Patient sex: M
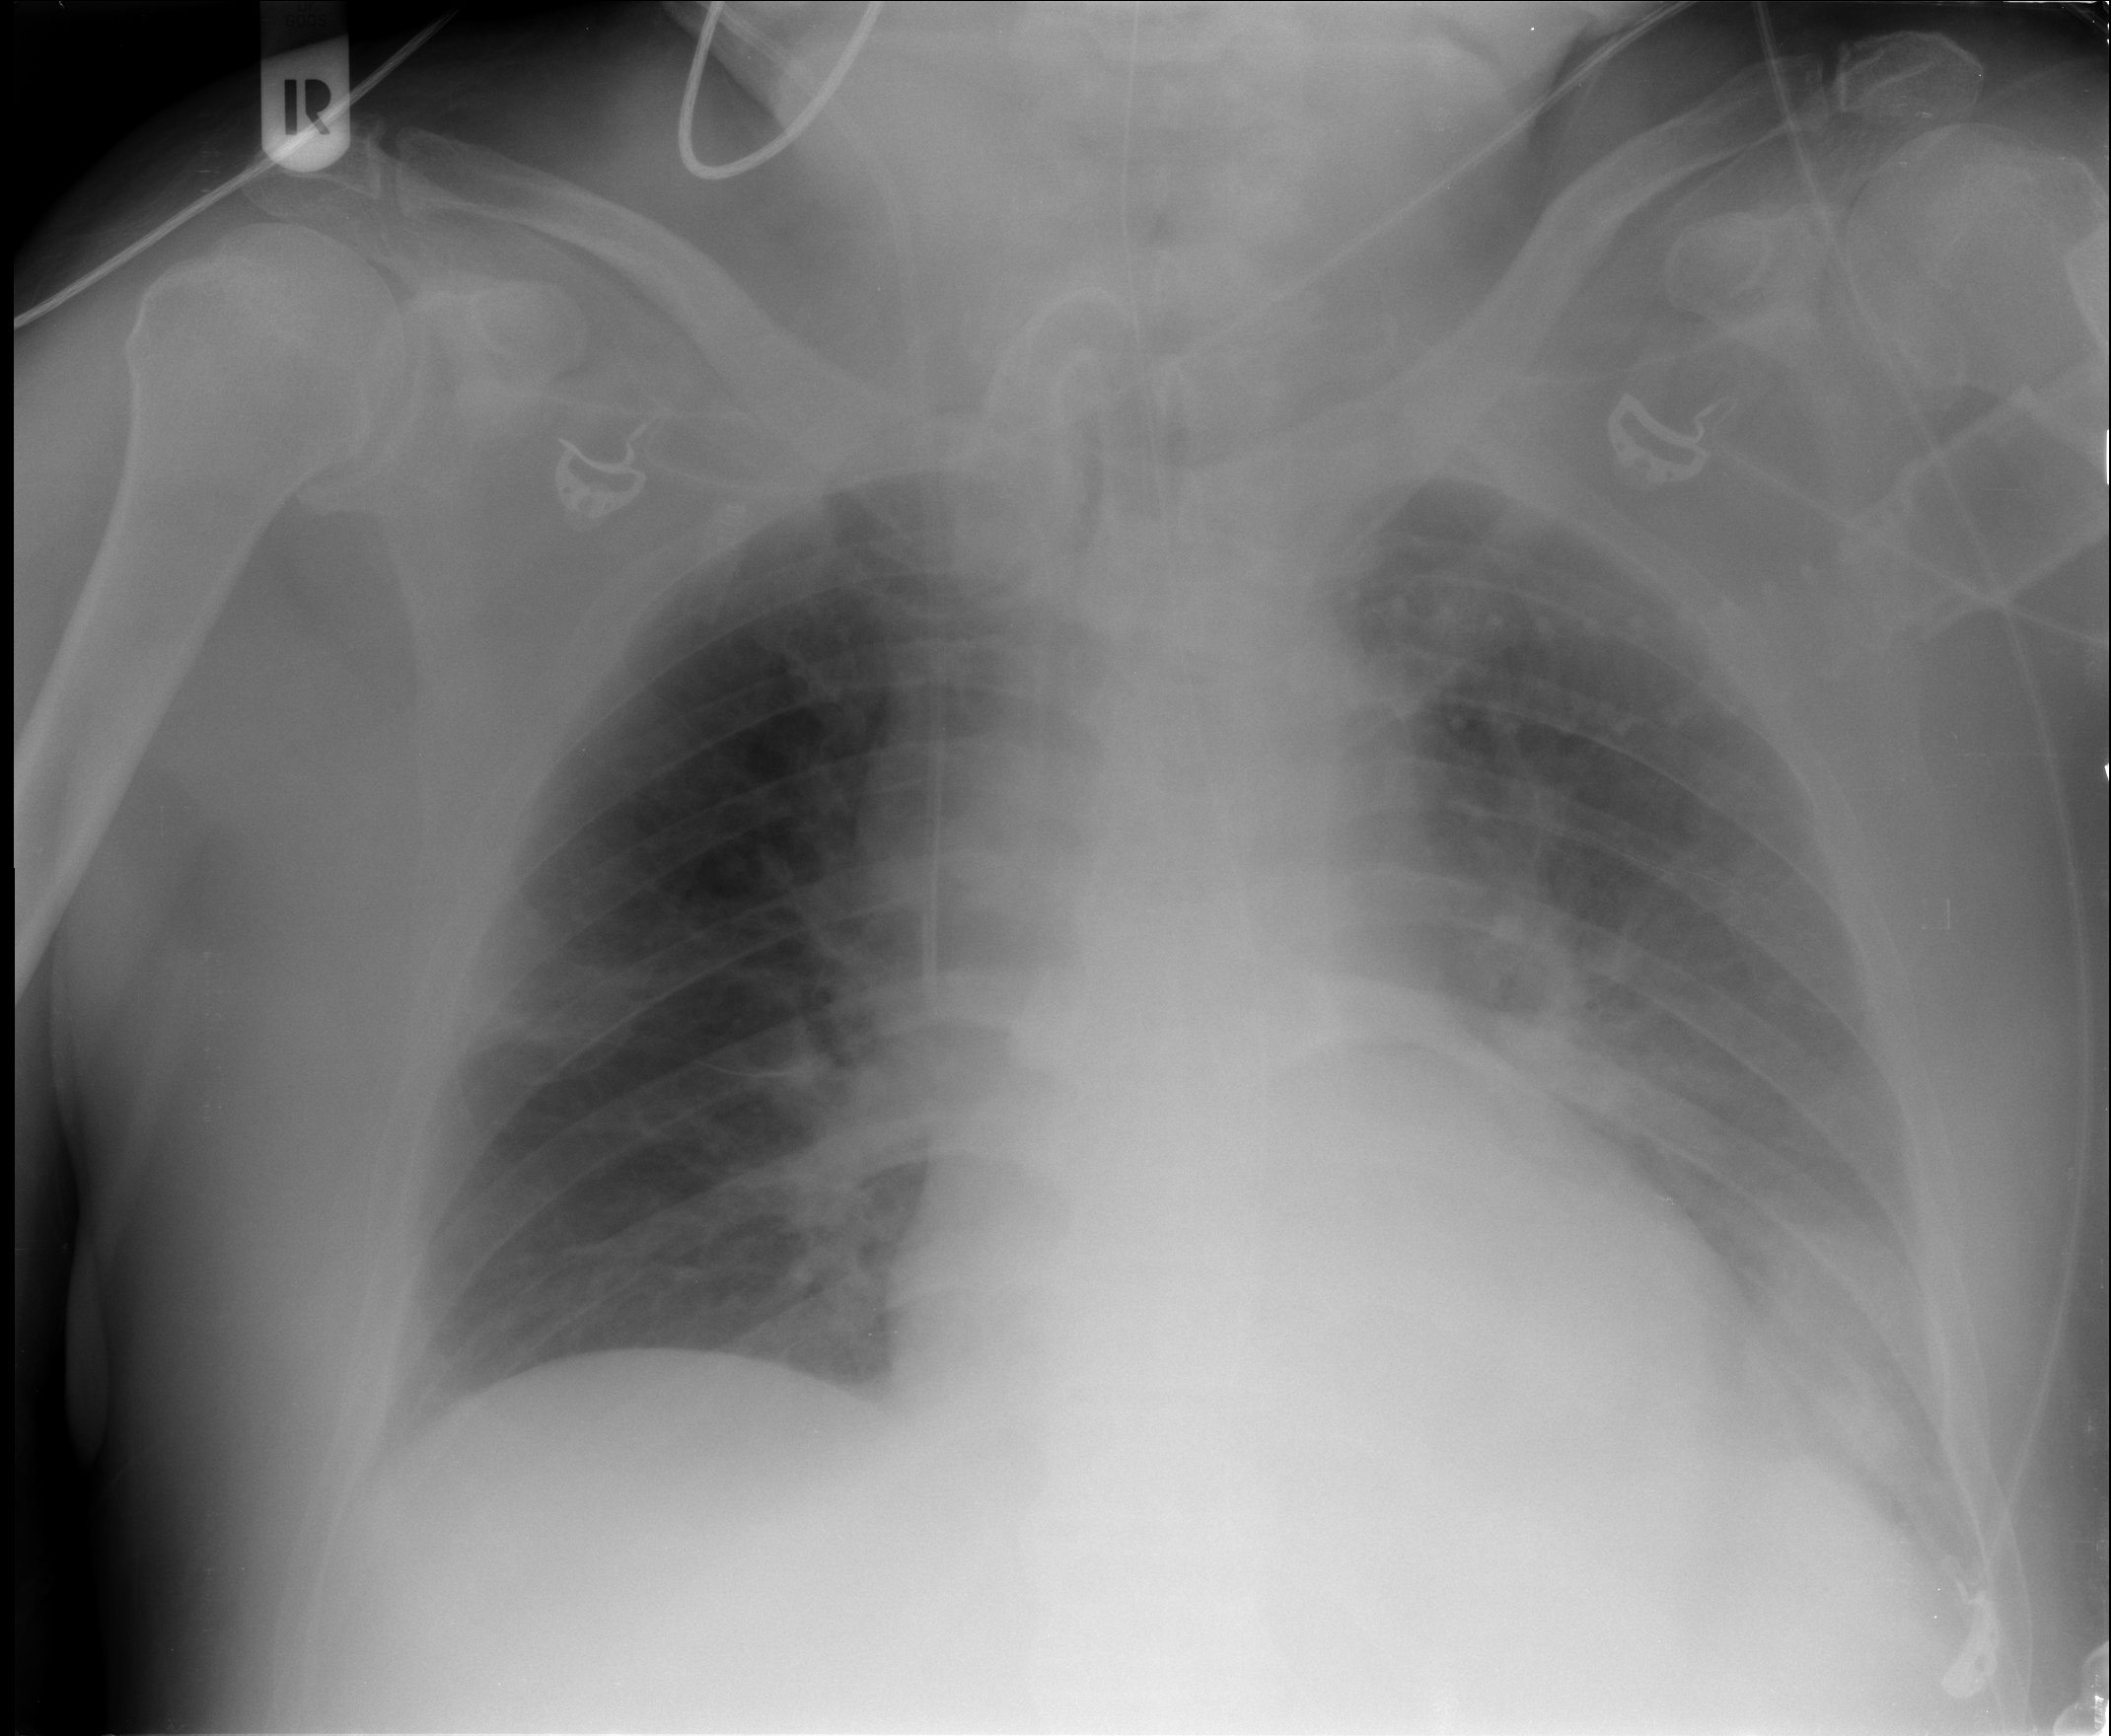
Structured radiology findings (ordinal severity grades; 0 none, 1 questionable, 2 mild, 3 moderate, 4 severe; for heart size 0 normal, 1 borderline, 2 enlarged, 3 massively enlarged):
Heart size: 0
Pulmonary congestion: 2
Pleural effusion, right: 0
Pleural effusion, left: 2
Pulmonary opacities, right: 0
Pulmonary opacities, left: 0
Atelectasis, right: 0
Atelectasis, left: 2